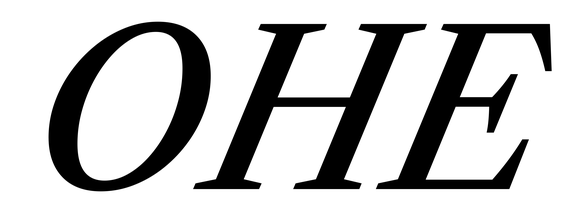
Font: LibreCaslonText-Italic_Medium_Italic